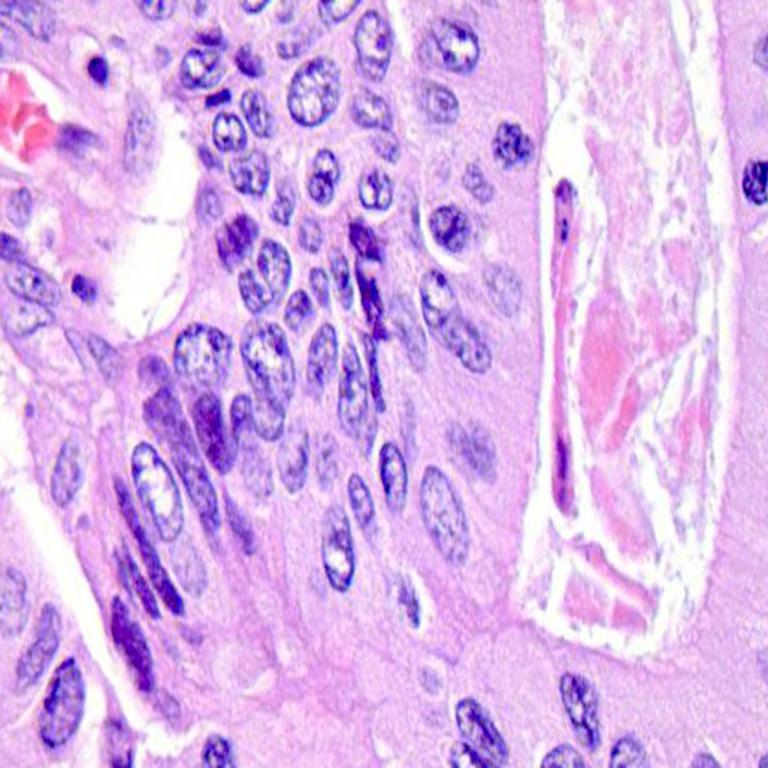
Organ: colon
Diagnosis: adenocarcinomas